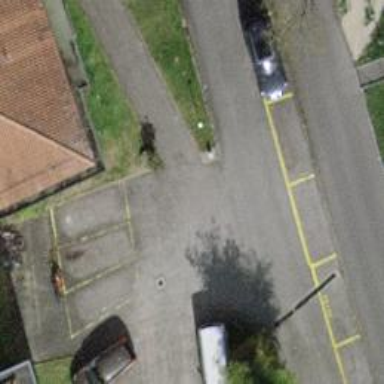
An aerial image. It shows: Bollard barrier.